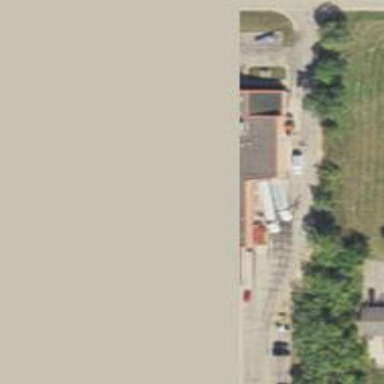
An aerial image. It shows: Supermarket.